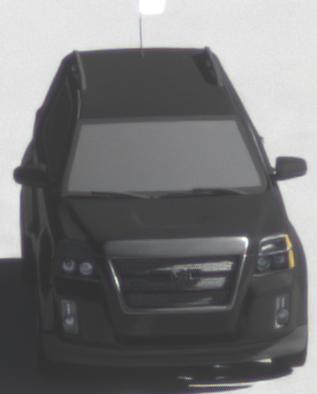
Make: GMC
Model: Terrain
Detailed model: Gen. 1
Model produced from: 2009
Model produced until: 2017
Doors: 5
Color: black
Road condition: dry road
Daytime: morning or afternoon
Contrast: medium contrast